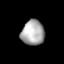
Tissue: lung
Cell type: Endothelial cells
Senescence score: 0.5726
Nuclear area (px): 567
Mean DAPI intensity: 169.605